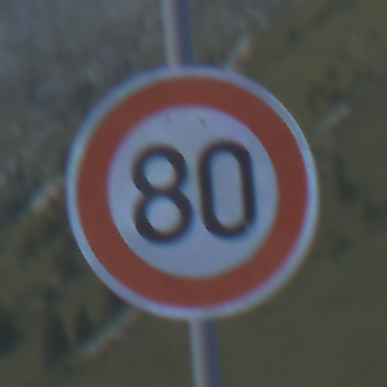
Verkehrszeichen: Geschwindigkeit80
Umgebung: Outdoor, RoadRail
Tageszeit: SunriseSunset
Wetter: Clear
Licht: Natural
Jahreszeit: NotSpecified
Kontrast: LowContrast